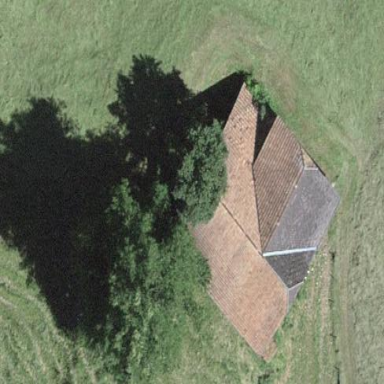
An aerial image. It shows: Barn.